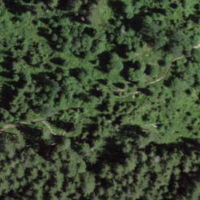
EUNIS habitat code: 23
Species observed at this site:
Vaccinium myrtillus